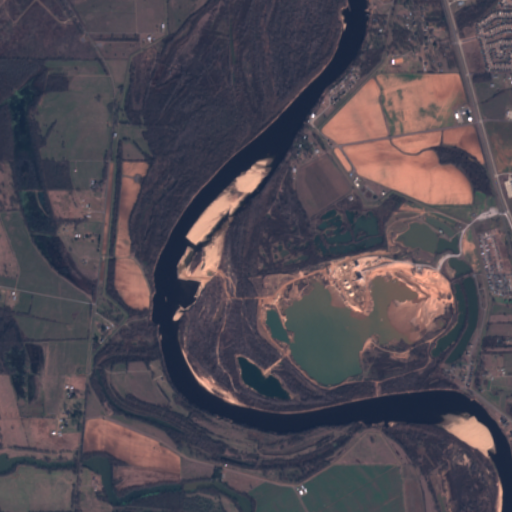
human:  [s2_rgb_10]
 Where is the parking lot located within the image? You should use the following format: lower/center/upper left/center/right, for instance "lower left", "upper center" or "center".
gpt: The parking lot is located in the upper right of the image.
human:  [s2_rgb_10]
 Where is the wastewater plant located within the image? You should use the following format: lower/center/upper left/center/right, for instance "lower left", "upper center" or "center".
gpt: The wastewater plant is located in the center right of the image.
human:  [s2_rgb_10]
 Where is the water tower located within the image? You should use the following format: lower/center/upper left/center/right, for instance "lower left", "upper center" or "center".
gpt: The water tower is located in the upper right of the image.
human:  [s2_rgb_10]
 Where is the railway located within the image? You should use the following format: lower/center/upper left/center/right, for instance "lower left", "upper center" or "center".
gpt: The railway is located in the right of the image.
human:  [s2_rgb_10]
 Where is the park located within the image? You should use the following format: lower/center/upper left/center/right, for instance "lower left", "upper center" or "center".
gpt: There is no park in the image.